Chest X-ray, PA view. Patient: 45 years old, sex M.
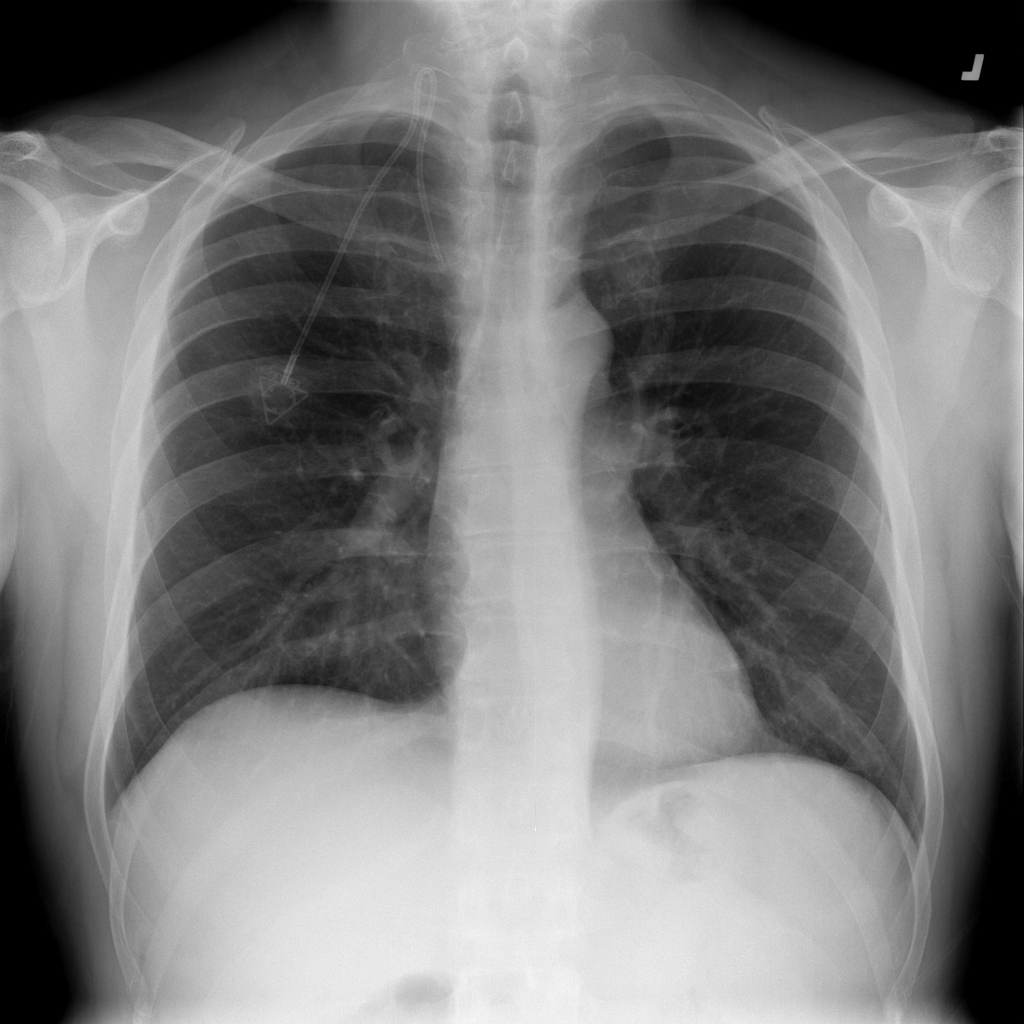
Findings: No Finding